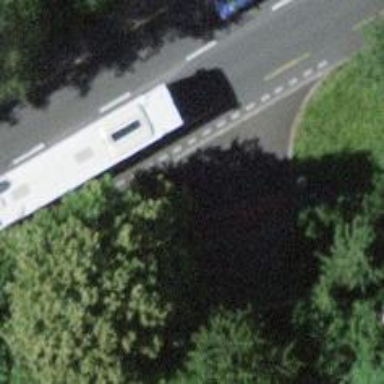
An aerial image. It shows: Cycleway.